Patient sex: M
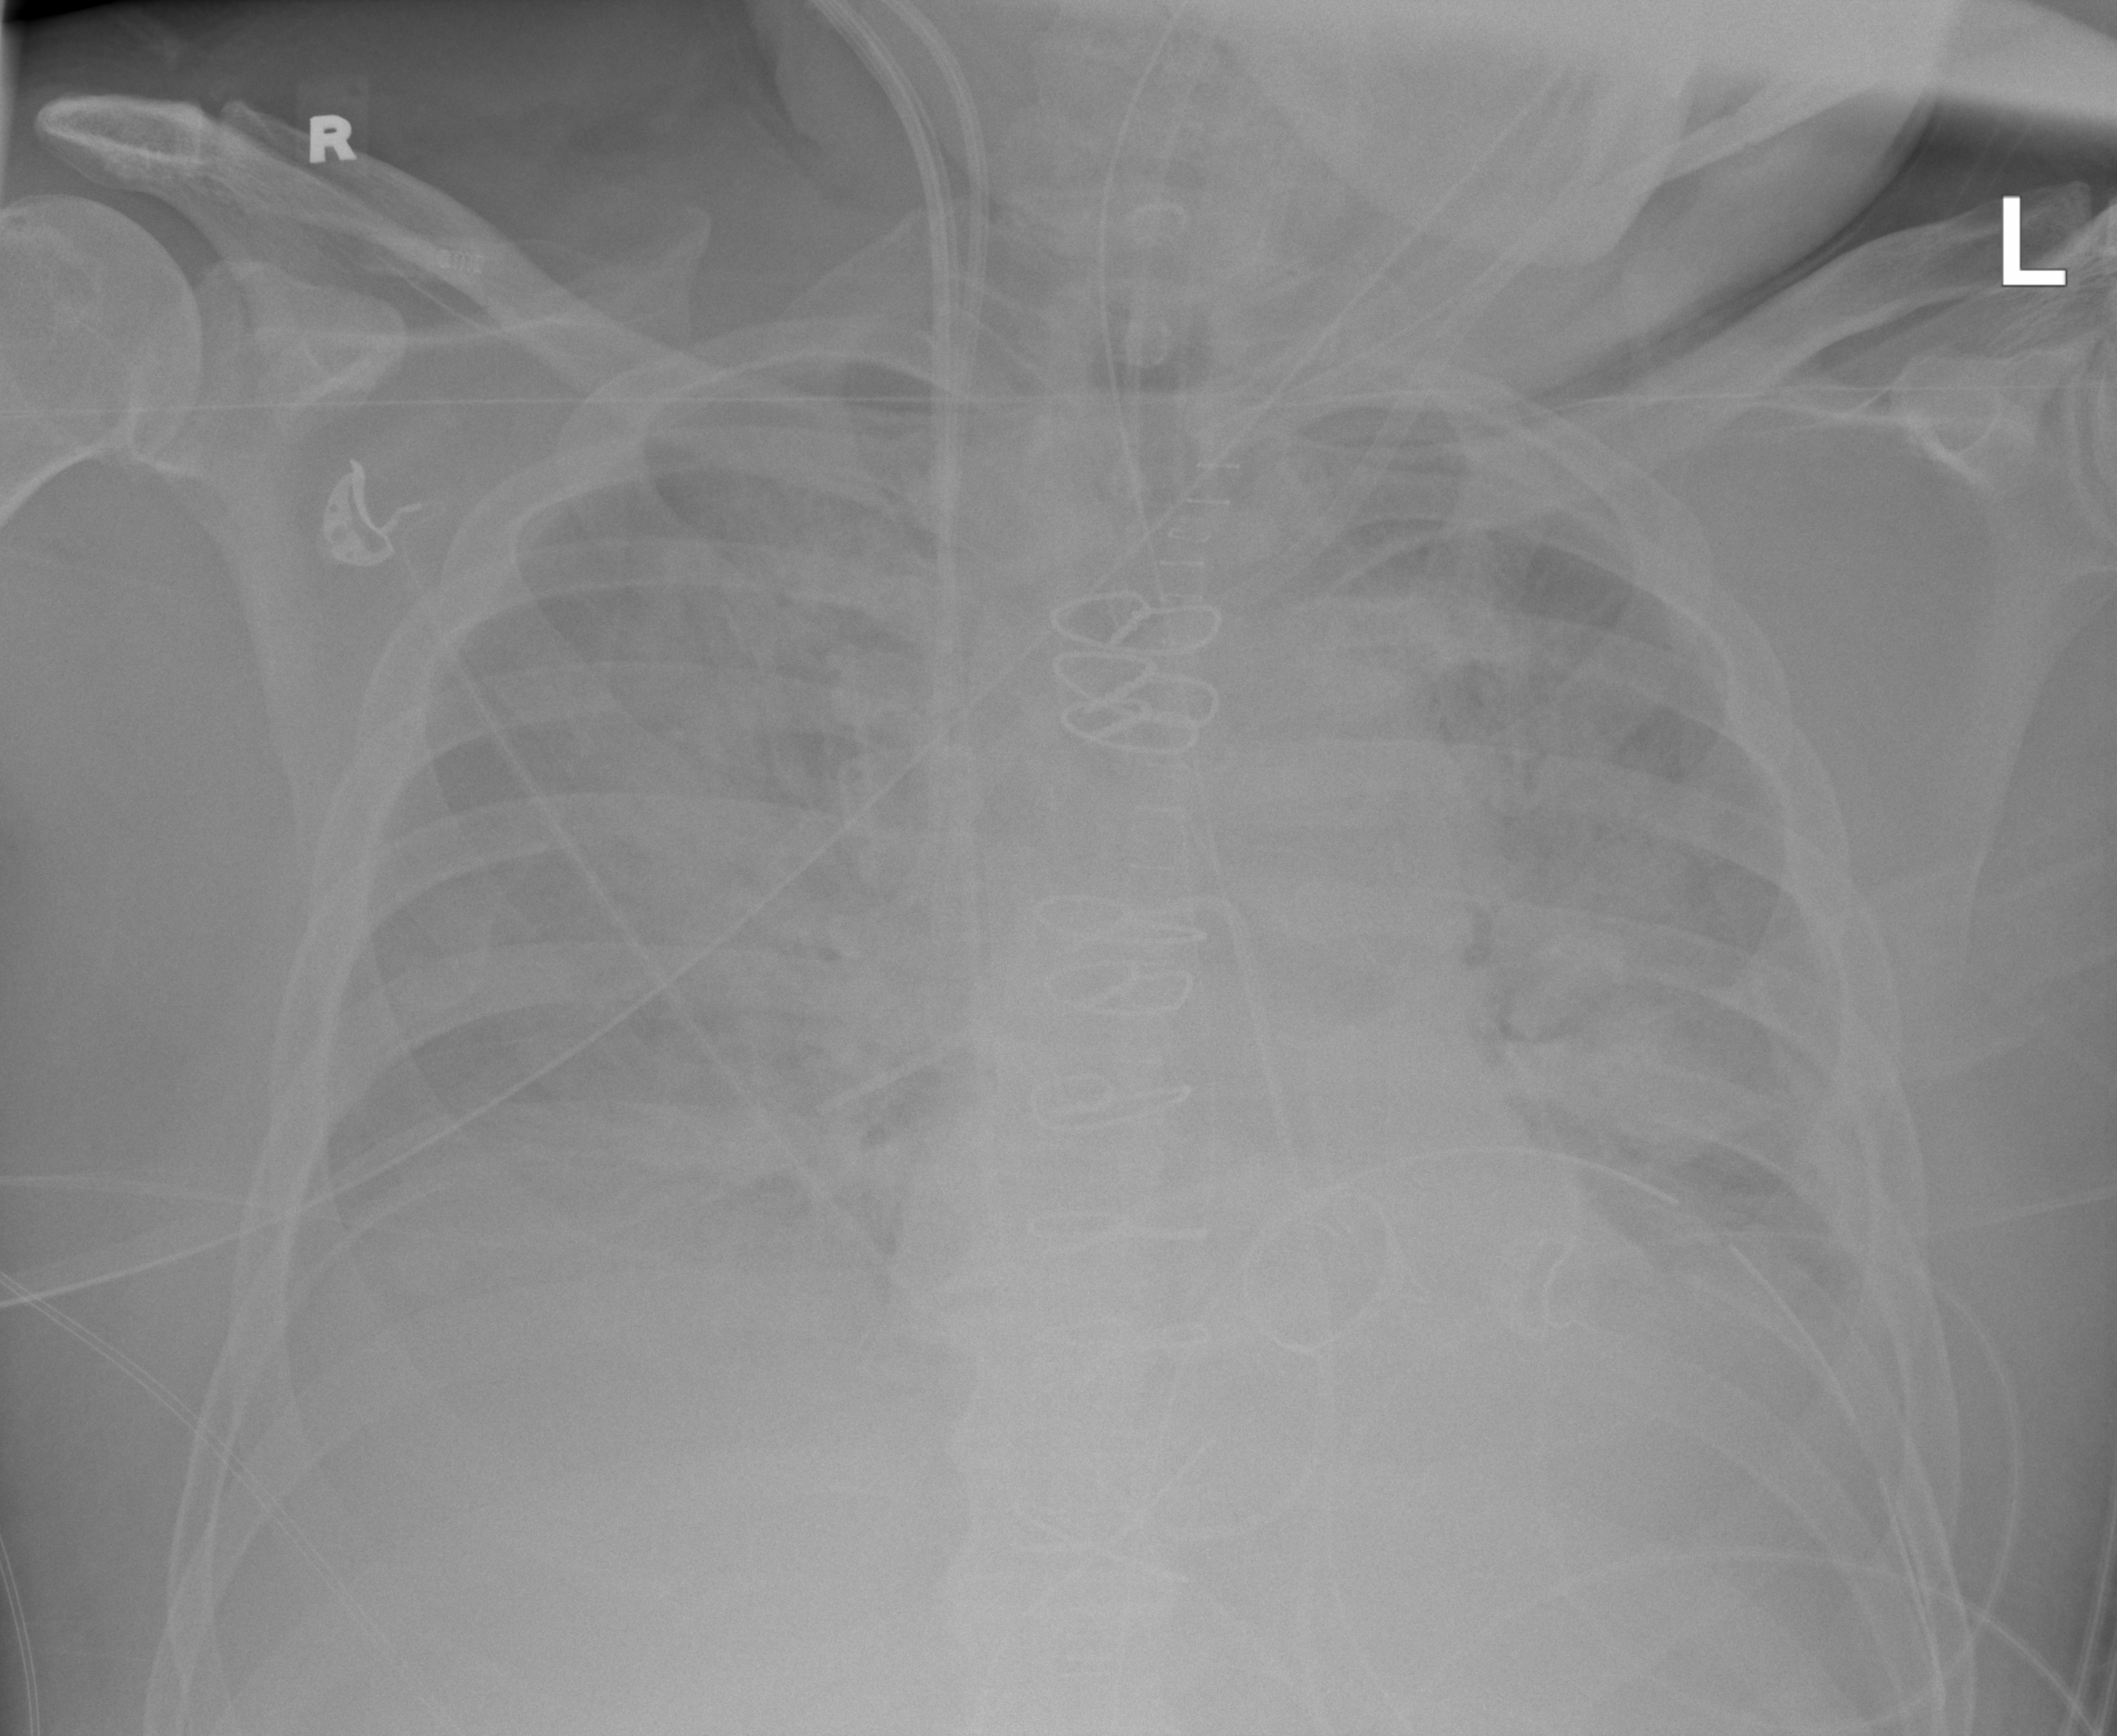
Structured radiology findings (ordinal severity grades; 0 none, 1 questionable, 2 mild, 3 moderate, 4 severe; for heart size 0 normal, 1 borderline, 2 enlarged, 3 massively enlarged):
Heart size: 0
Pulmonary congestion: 4
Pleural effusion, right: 1
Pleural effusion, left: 1
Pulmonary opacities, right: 3
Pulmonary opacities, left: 3
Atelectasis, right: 3
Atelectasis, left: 3